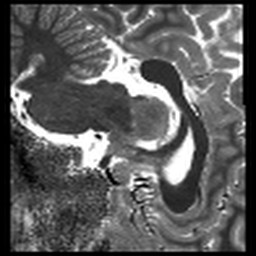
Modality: T1map
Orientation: sagittal
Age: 24
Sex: female